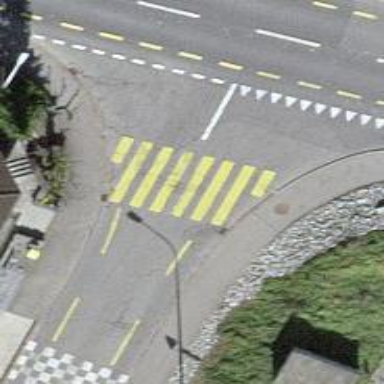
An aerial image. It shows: Residential road with cycle lane on both sides.